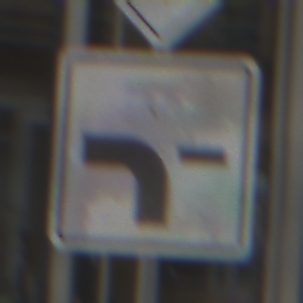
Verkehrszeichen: VerlaufVorfahrtsstrasse6
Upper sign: Vorfahrtsstrasse
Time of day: Midday
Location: Outdoor (Urban)
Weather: Overcast
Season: NotSpecified
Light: Natural